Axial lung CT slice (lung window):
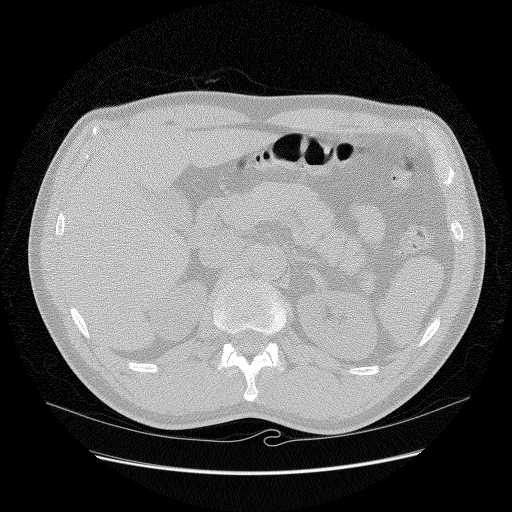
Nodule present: no